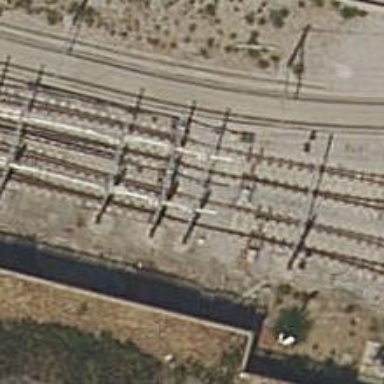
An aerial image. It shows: Railway switch.